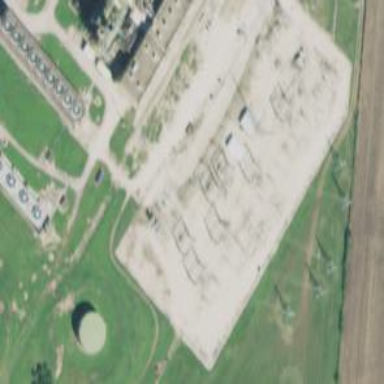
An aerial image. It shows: Switch used for power control.